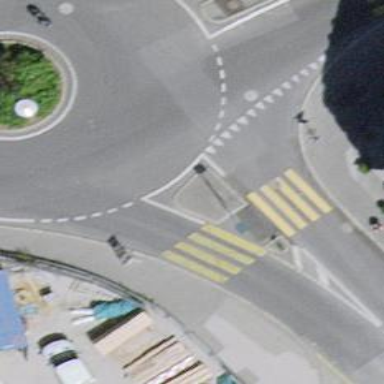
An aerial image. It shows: Asphalt footway with marked crossing that includes pedestrian island.